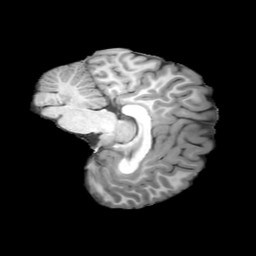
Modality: T1w
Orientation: sagittal